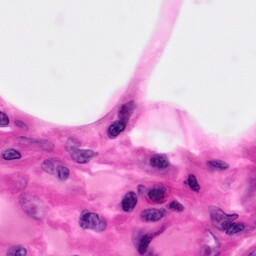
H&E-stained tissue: Pancreatic